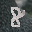
Label: 8